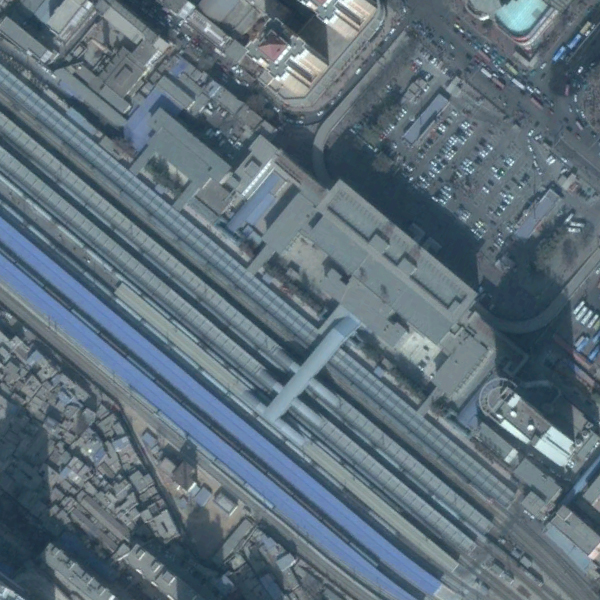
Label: RailwayStation